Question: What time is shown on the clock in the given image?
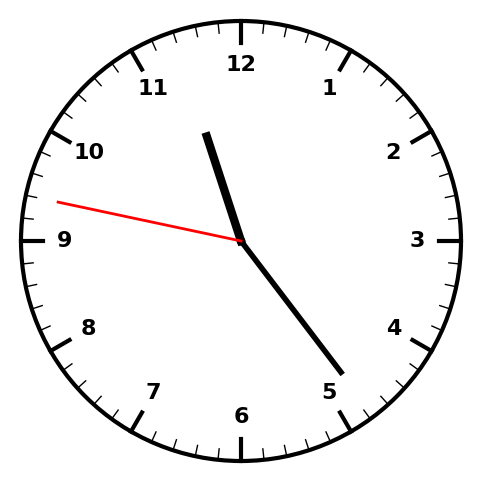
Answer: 11:23:47